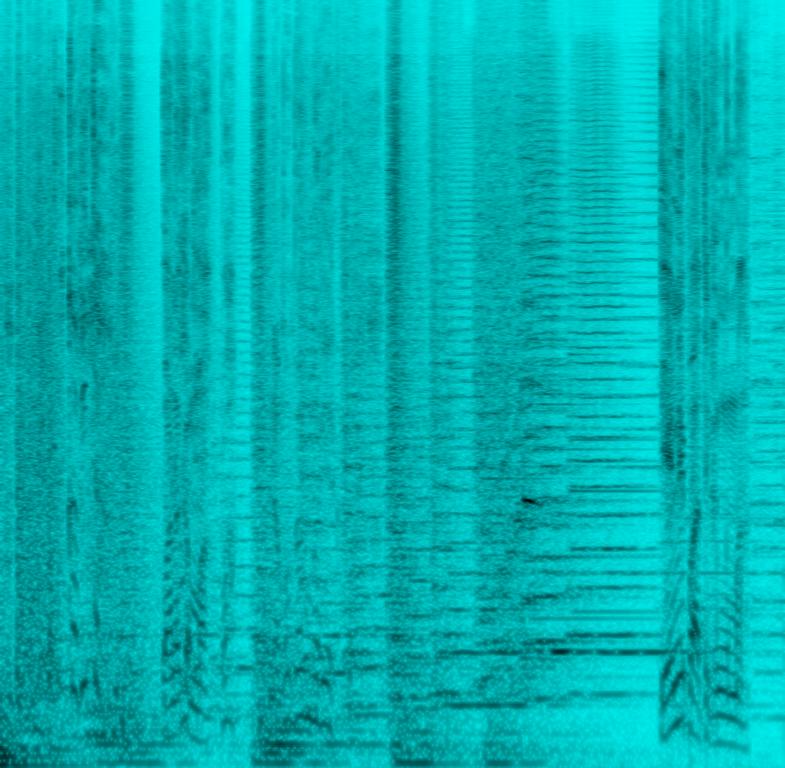
The low quality recording features a flat male vocal speaking over suspenseful orchestra music. It sounds intense and dramatic and as soon as the male vocal stops speaking, the volume of the music goes up - which makes it dynamic overall.